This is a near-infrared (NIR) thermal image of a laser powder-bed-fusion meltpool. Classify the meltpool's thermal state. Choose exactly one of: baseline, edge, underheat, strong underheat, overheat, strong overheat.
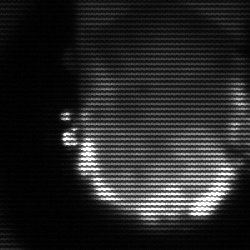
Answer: baseline